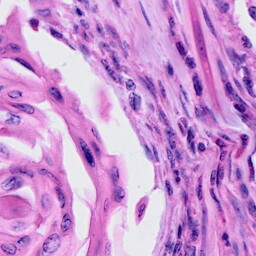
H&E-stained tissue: Cervix